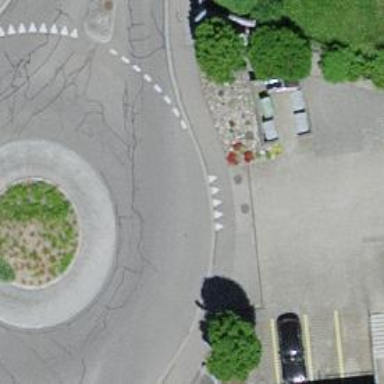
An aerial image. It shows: Tertiary road with asphalt surface leading to roundabout.